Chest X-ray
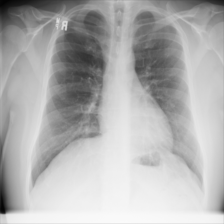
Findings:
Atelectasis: negative
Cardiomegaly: negative
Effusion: negative
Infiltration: negative
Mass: negative
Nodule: negative
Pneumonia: negative
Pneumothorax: negative
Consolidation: negative
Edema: negative
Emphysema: negative
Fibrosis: negative
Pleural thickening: negative
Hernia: negative